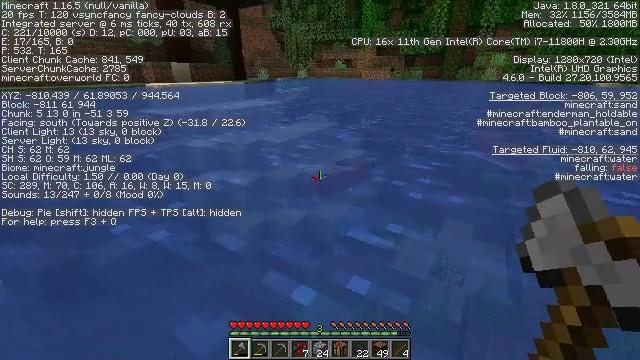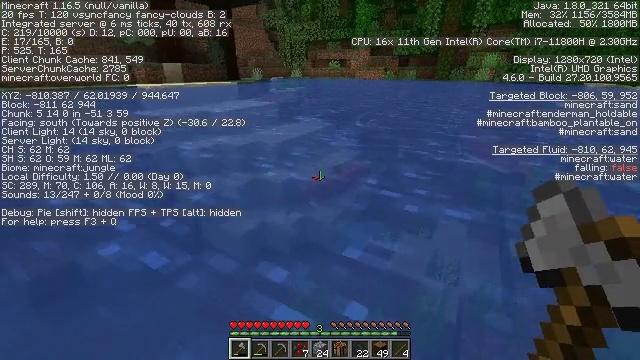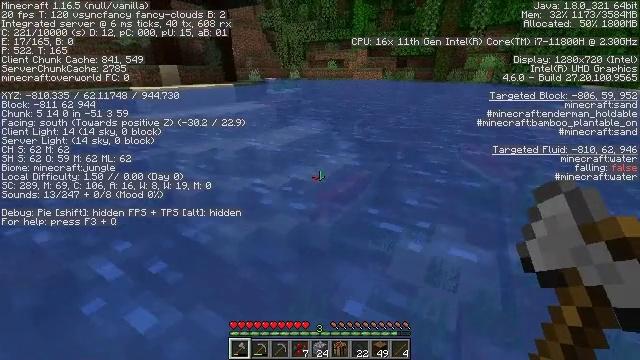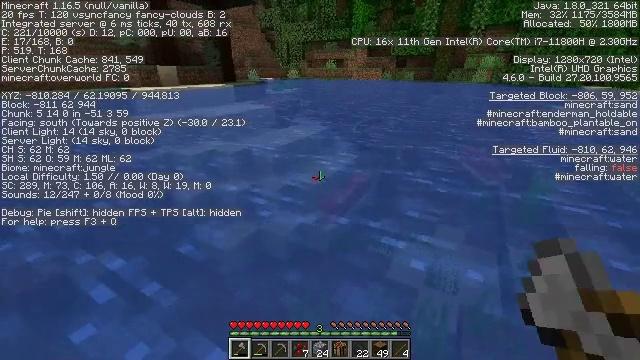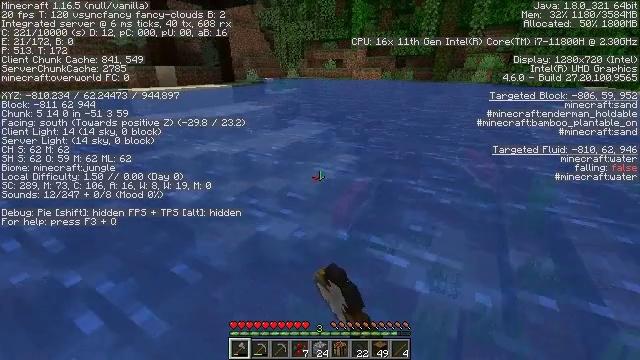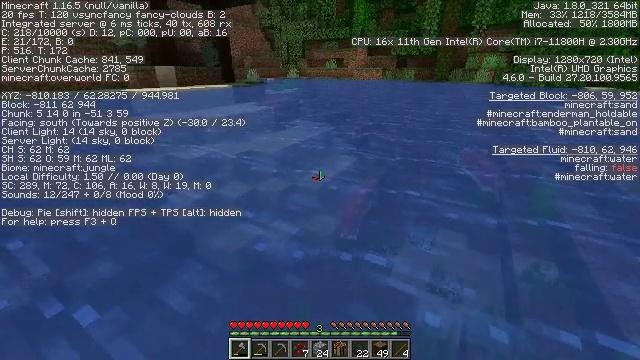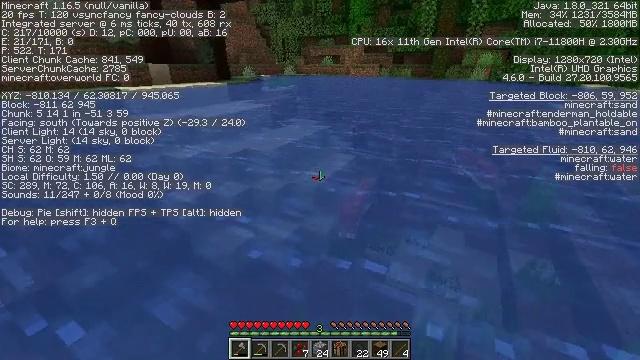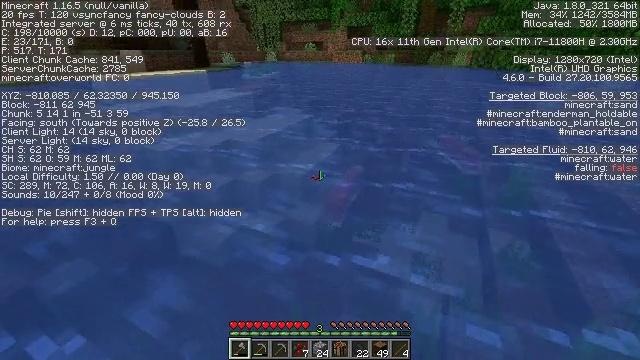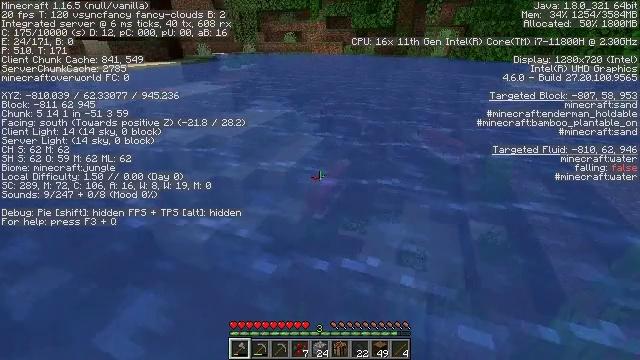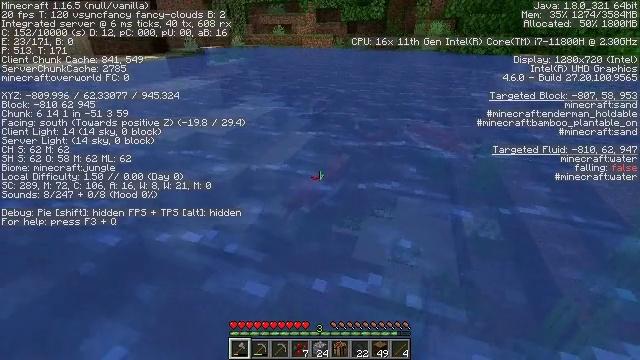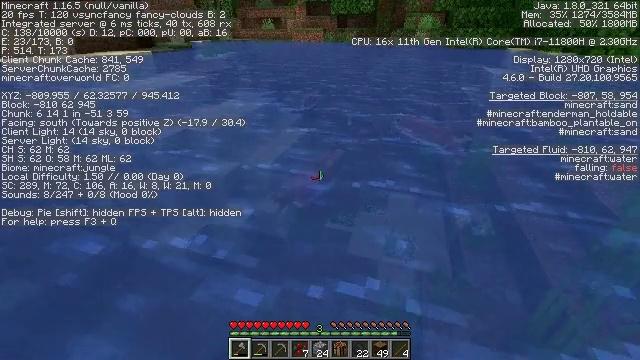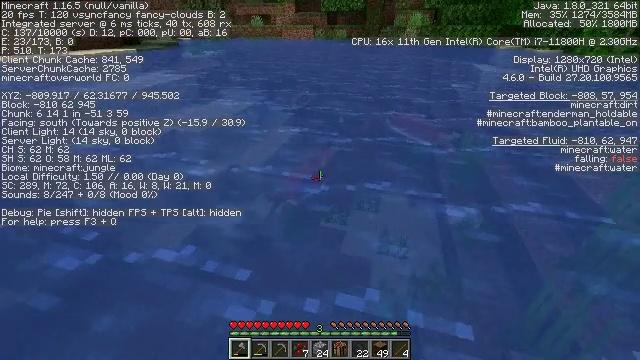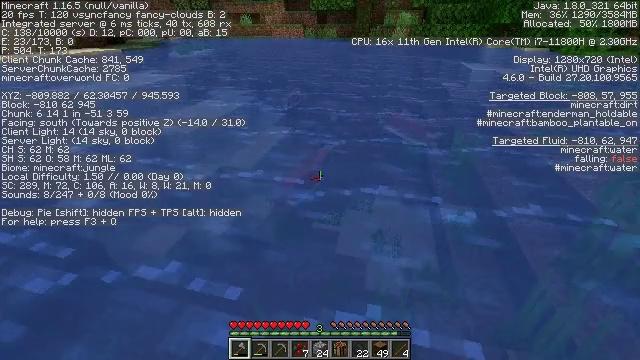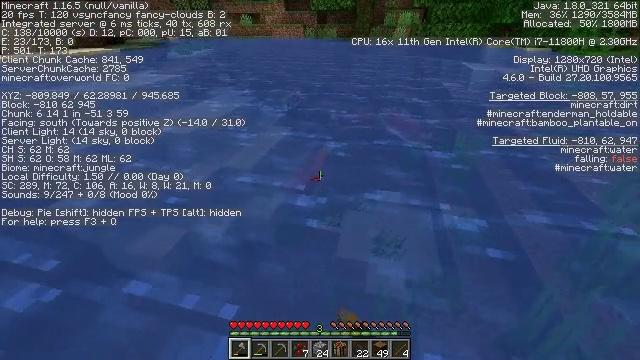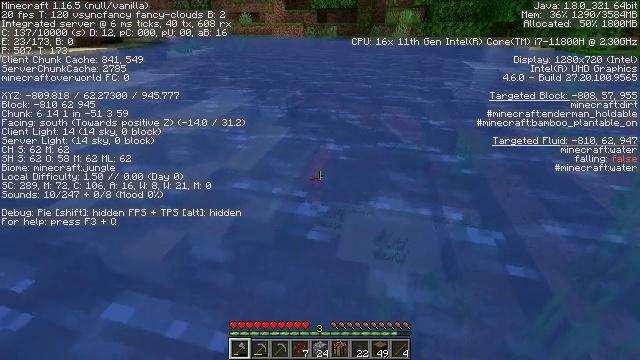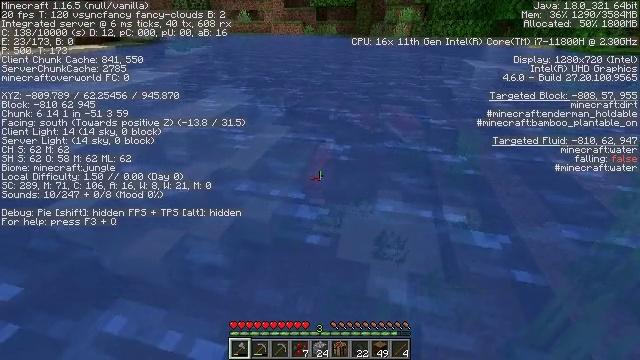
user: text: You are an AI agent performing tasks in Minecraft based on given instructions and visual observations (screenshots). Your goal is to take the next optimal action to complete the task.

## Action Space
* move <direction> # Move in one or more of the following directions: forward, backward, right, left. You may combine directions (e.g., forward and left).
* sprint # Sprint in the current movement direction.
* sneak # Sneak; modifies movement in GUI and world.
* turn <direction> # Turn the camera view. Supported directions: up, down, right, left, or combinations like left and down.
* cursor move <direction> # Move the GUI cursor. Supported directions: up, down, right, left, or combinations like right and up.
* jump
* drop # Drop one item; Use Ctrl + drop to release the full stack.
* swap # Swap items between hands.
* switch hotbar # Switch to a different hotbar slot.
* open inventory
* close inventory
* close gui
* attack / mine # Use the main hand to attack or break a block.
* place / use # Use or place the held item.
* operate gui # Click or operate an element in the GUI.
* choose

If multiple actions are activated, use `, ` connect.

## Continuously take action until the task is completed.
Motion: motion action
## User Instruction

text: Hunt a salmon.
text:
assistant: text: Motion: move forward, turn right, jump
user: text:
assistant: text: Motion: move forward
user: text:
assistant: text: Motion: move forward, attack / mine
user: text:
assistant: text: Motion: move forward, attack / mine
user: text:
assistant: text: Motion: move forward, attack / mine
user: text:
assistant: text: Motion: move forward
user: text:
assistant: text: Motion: move forward, turn right and down
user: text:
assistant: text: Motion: move forward, turn right and down
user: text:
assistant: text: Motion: move forward, turn right and down
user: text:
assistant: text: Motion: move forward, turn right and down
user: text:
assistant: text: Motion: move forward, turn right
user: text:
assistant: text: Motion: move forward, turn right, attack / mine
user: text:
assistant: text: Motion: move forward, attack / mine
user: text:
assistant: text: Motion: move forward, attack / mine
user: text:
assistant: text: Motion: move forward
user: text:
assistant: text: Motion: move forward
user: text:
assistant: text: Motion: move forward
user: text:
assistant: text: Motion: move forward
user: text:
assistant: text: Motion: move forward
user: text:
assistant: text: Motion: move forward, turn up
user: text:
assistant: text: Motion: move forward, turn right and up
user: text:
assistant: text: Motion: move forward, turn up
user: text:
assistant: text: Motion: move forward, attack / mine
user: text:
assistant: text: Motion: move forward, attack / mine
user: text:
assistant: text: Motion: move forward, attack / mine
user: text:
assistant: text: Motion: move forward
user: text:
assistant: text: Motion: move forward
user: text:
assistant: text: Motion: no_op